RGB frame:
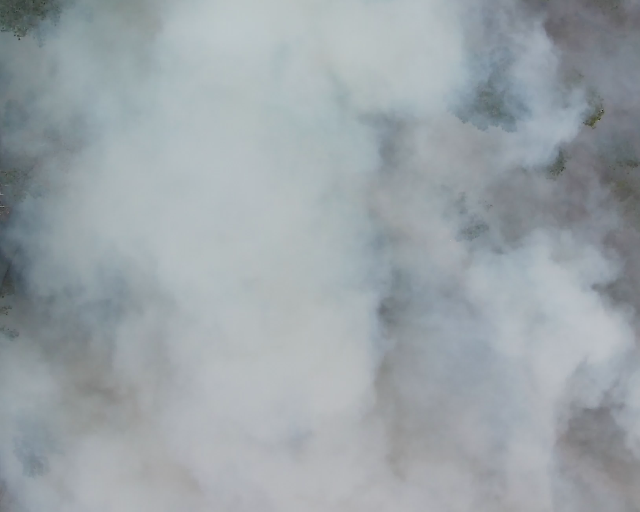
Thermal frame:
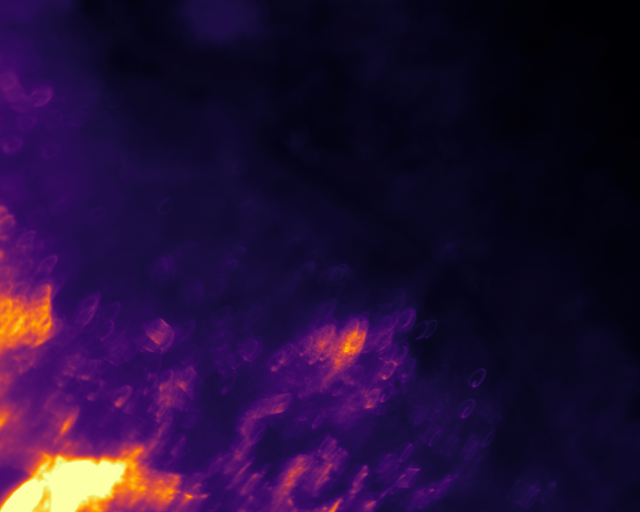
Captured: 2026-02-26 03:05:37
Pixels at or above 80 °C: 19377 (fraction of frame: 0.05913)